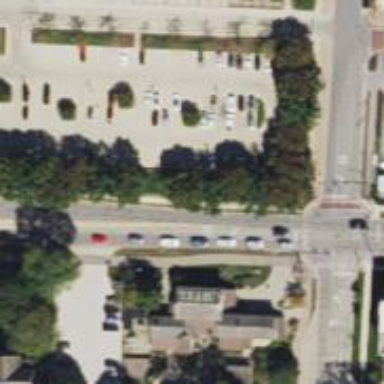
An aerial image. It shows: Secondary road with separate asphalt sidewalk.